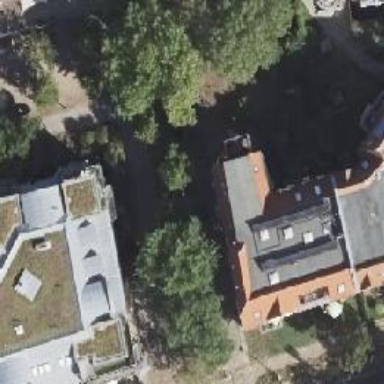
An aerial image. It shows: Residential building with distinctive double saltbox roof shape.